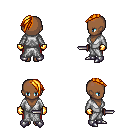
a pixel art fantasy rpg character, female body template, human, dark skin, white robe, red pants, light blonde long mohawk hairstyle, gold gloves, metal boots, dagger, four views (front, back, left, right), 2x2 character sprite sheet, small pixel art, hard edges, no anti-aliasing